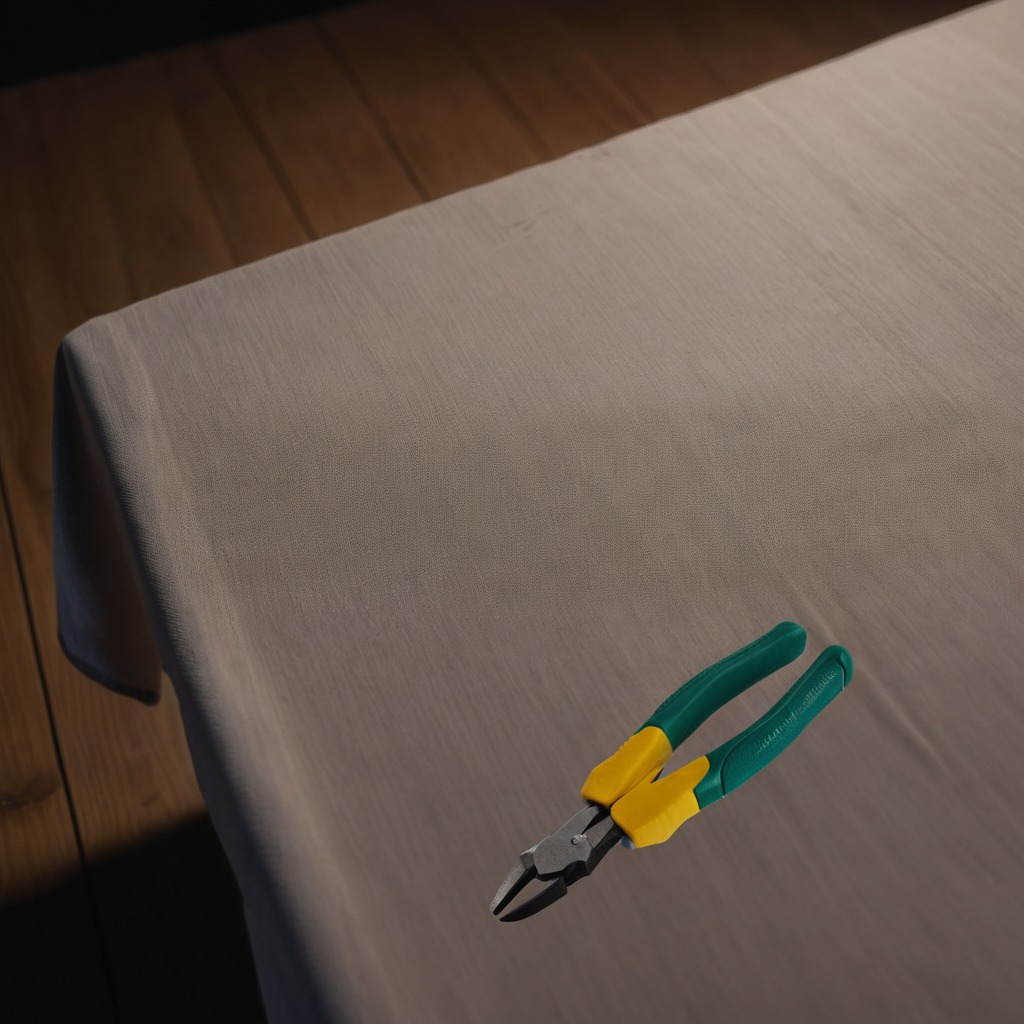
A plier lies on a wooden table inside a workshop at night.